Field crop: maize
Growth stage: 1
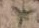
Species: atriplex